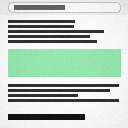
Screen state: on